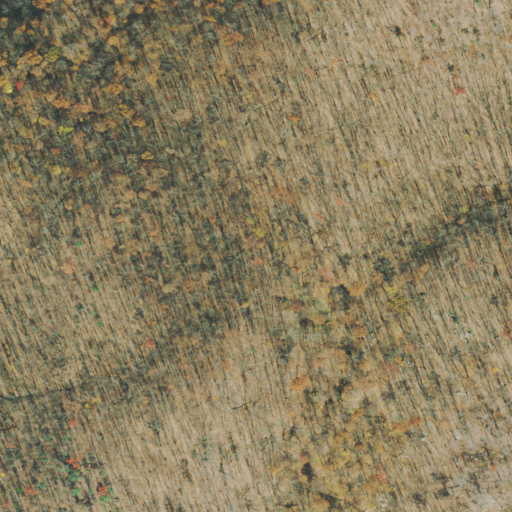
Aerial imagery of ridge(s) in Tennessee named Bear Bench Ridge containing only deciduous forest